Question: I've just updated Android Studio to 0.2.7 and my Project view (Alt+1) has gone strange.

That's all I get showing up there. I've tried restarting the IDE but it's still the same.
Anyone got any ideas what's happened?
EDIT: I've reverted to a Backup of my project from a few days ago and just copied in my java and res folder, and it seems to be working fine, but I'm still curious as to what happened in my original project
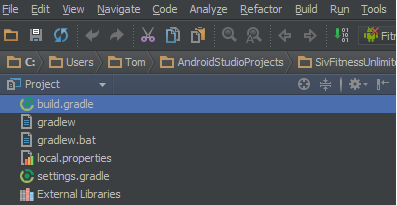
Answer: I made a new project and copied in the files.
This seems to be the "go to" fix for and Android Studio projects after it updates for me :p.